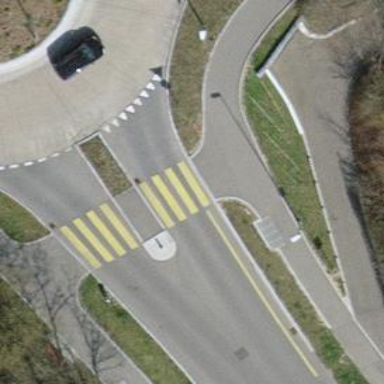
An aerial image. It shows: Zebra crossing on the road.